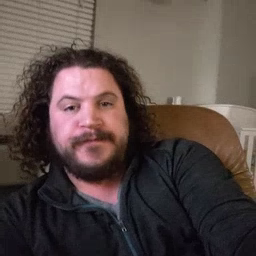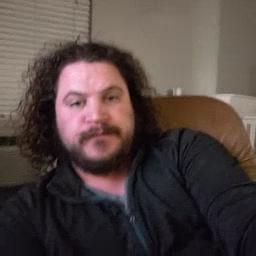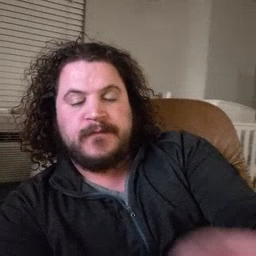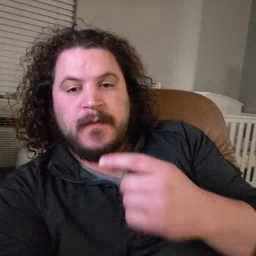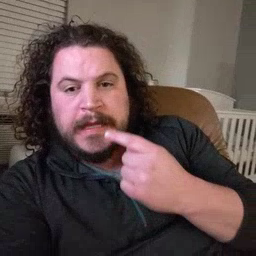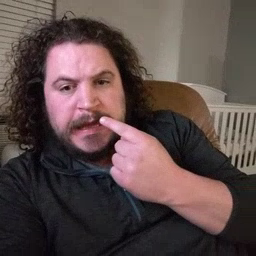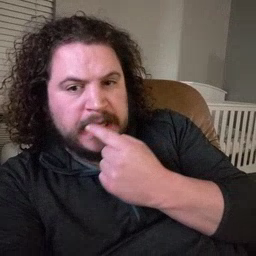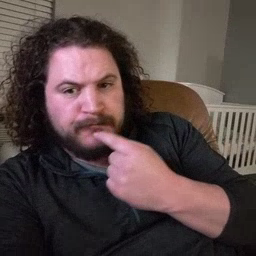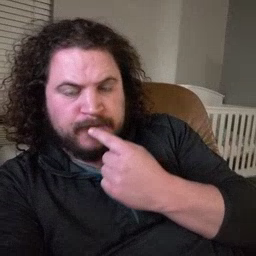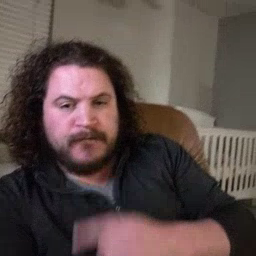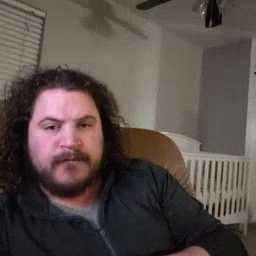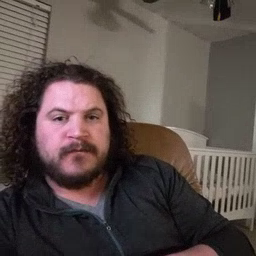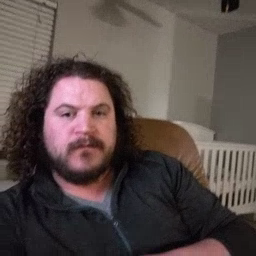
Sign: lips